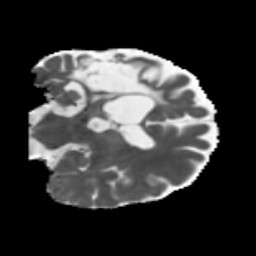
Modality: MD
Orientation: coronal
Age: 46
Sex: male
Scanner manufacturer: siemens
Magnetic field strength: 3 T
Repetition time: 5.47 s
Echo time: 0.0854 s